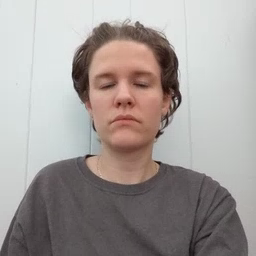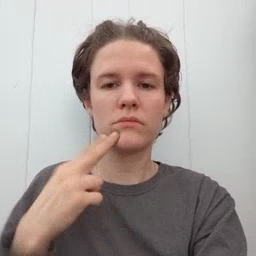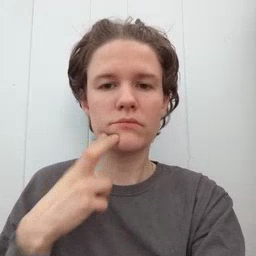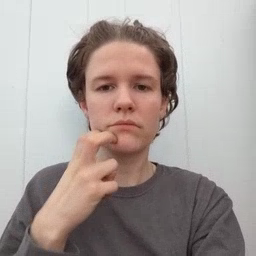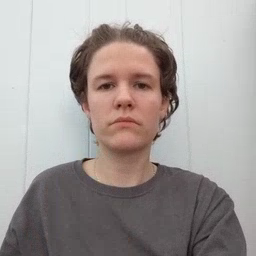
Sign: gum